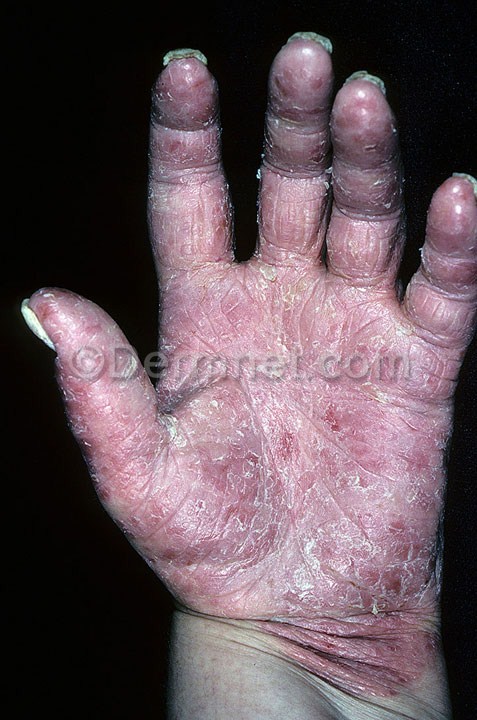
Disease: Psoriasis pictures Lichen Planus and related diseases